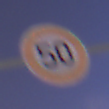
Verkehrszeichen: Geschwindigkeit50
Umgebung: Outdoor, Urban
Tageszeit: Night
Wetter: PartlyCloudy
Licht: Natural
Jahreszeit: NotSpecified
Kontrast: HighContrast